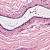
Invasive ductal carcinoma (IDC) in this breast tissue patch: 0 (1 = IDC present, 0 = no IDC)